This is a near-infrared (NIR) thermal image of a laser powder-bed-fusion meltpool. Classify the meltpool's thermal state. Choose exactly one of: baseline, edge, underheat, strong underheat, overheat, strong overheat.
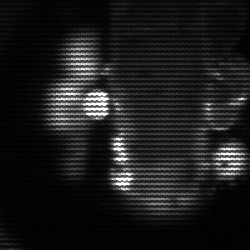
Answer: strong underheat